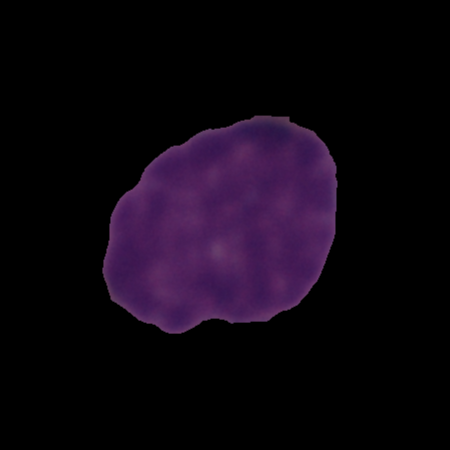
Label: cancer